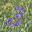
Label: 3